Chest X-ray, AP view. Patient: 28 years old, sex F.
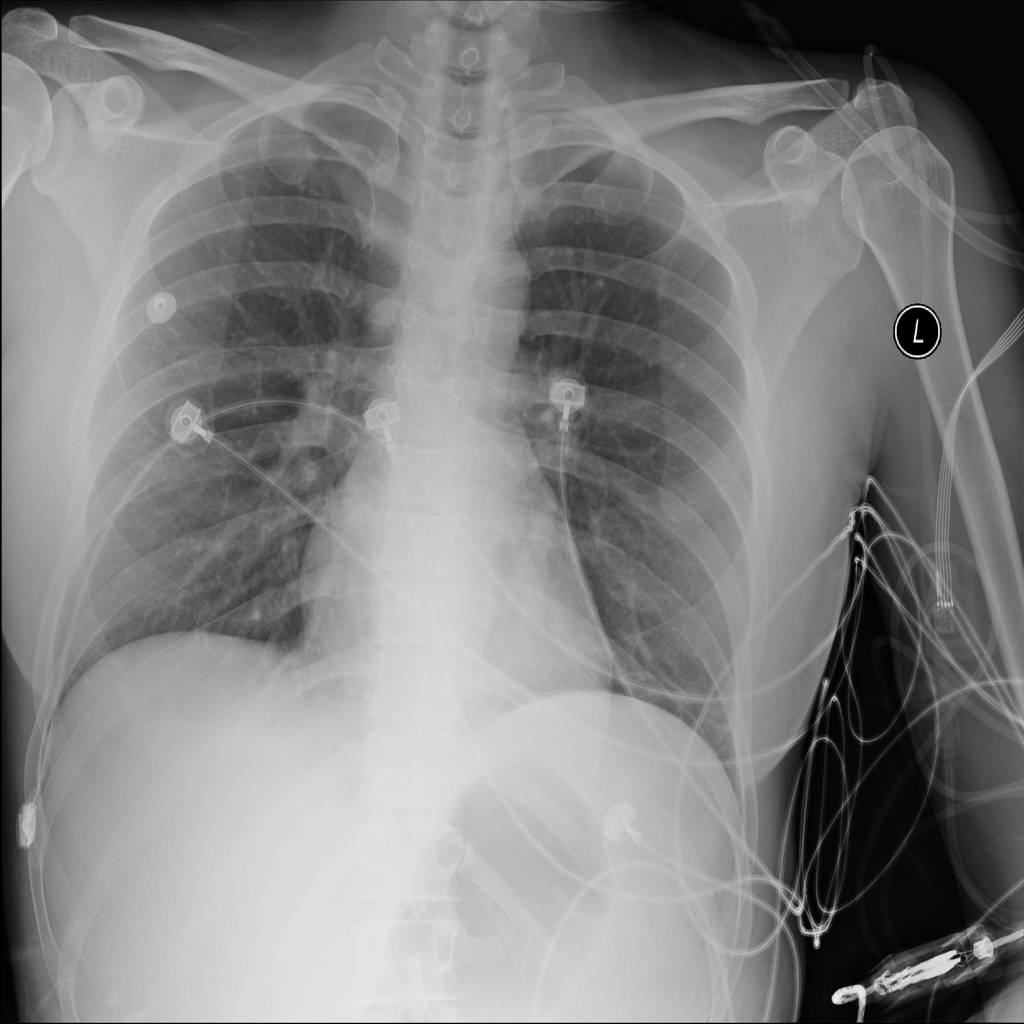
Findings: No Finding